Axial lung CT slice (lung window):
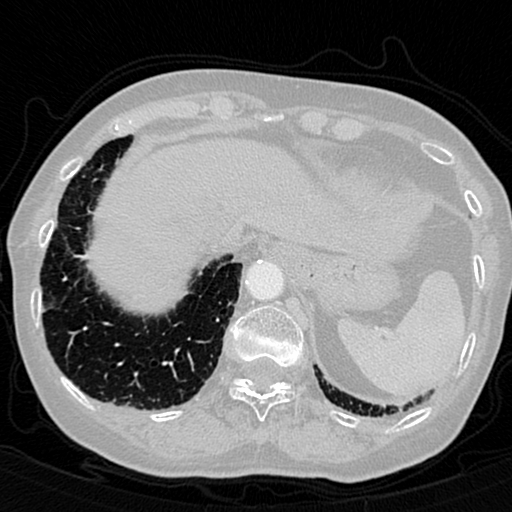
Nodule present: no